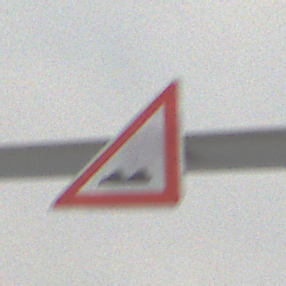
Verkehrszeichen: UnebeneFahrbahn
Umgebung: Outdoor, Nature
Tageszeit: MorningAfternoon
Wetter: Overcast
Licht: Natural
Jahreszeit: Winter
Kontrast: LowContrast